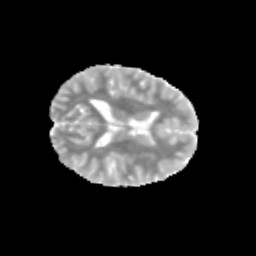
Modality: MD
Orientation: axial
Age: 11
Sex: female
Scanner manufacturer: siemens
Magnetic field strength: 3 T
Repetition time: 3.8 s
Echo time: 0.07 s